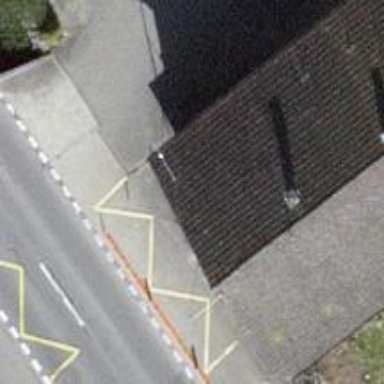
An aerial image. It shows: Platform for public transport. The platform is located by the road.